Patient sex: F
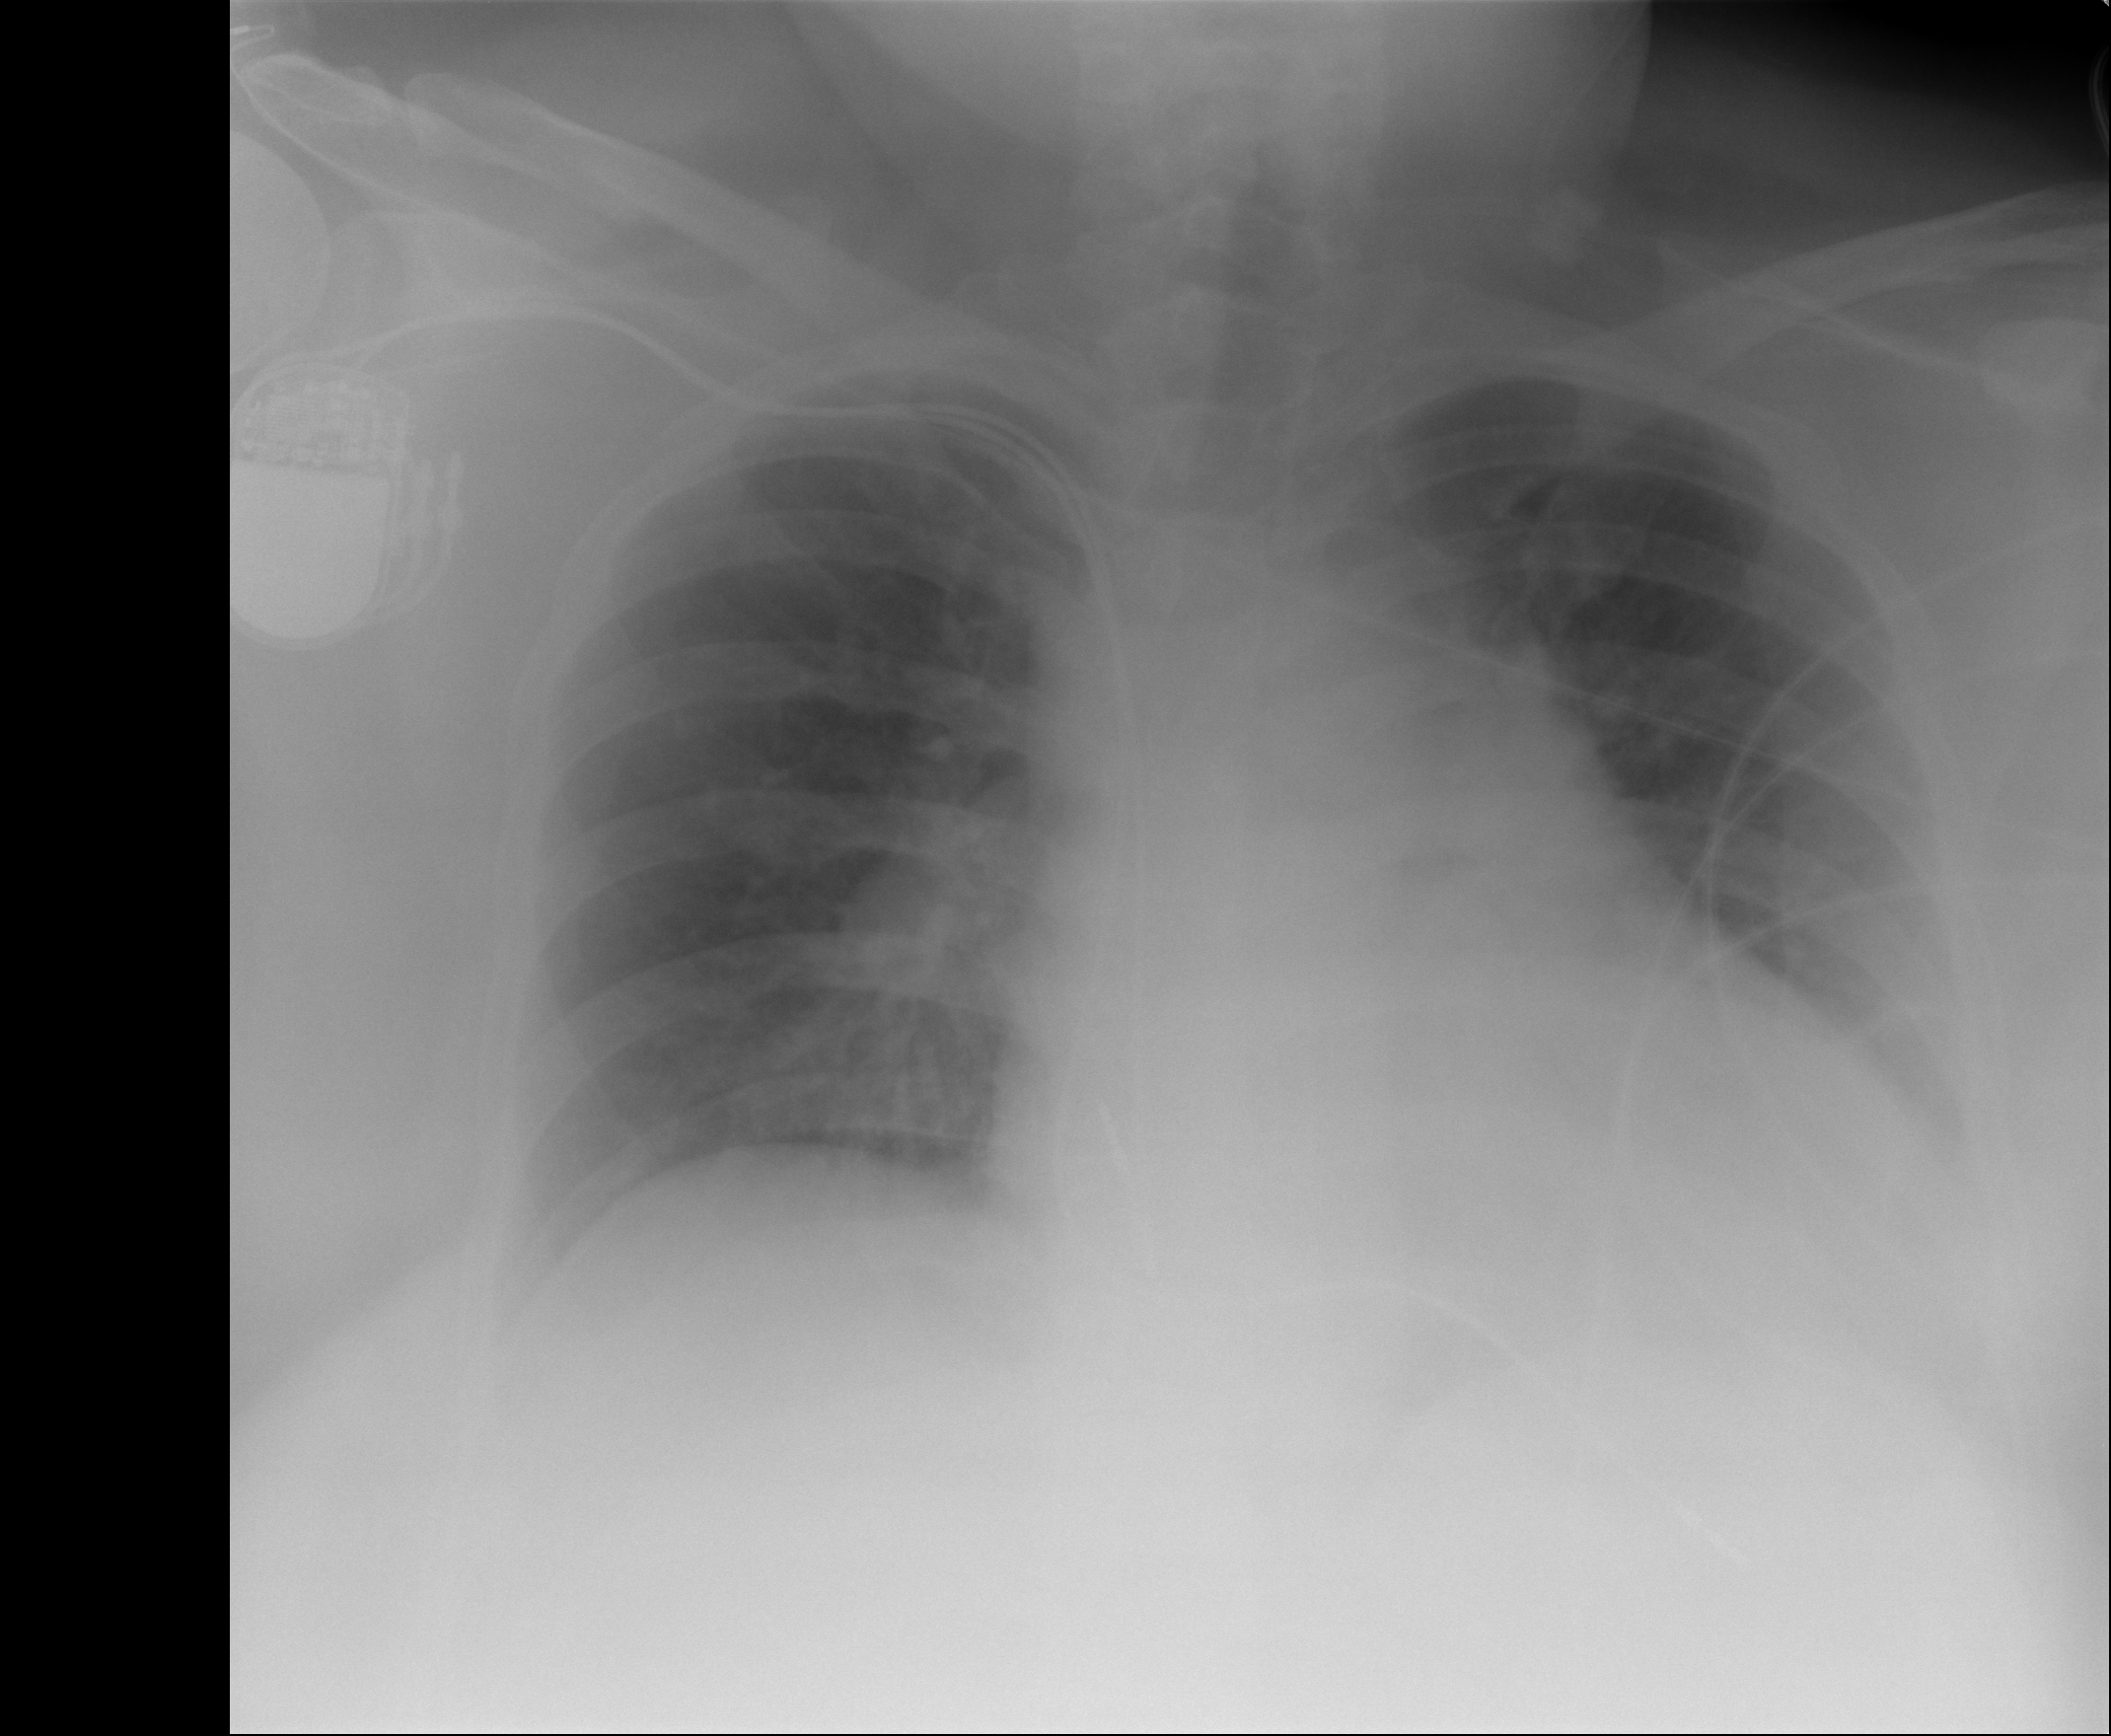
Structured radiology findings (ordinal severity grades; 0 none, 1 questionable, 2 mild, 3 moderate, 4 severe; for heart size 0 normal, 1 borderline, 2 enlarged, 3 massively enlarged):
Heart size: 2
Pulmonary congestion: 2
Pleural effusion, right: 0
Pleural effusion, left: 0
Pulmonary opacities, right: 0
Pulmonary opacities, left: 0
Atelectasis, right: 0
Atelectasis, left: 0